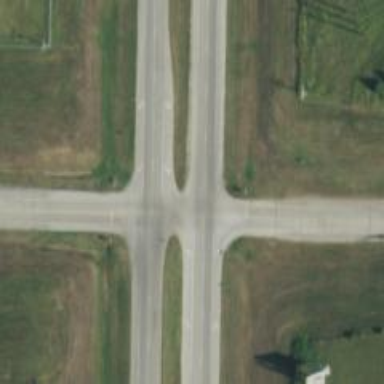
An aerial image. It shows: Road with stop sign.